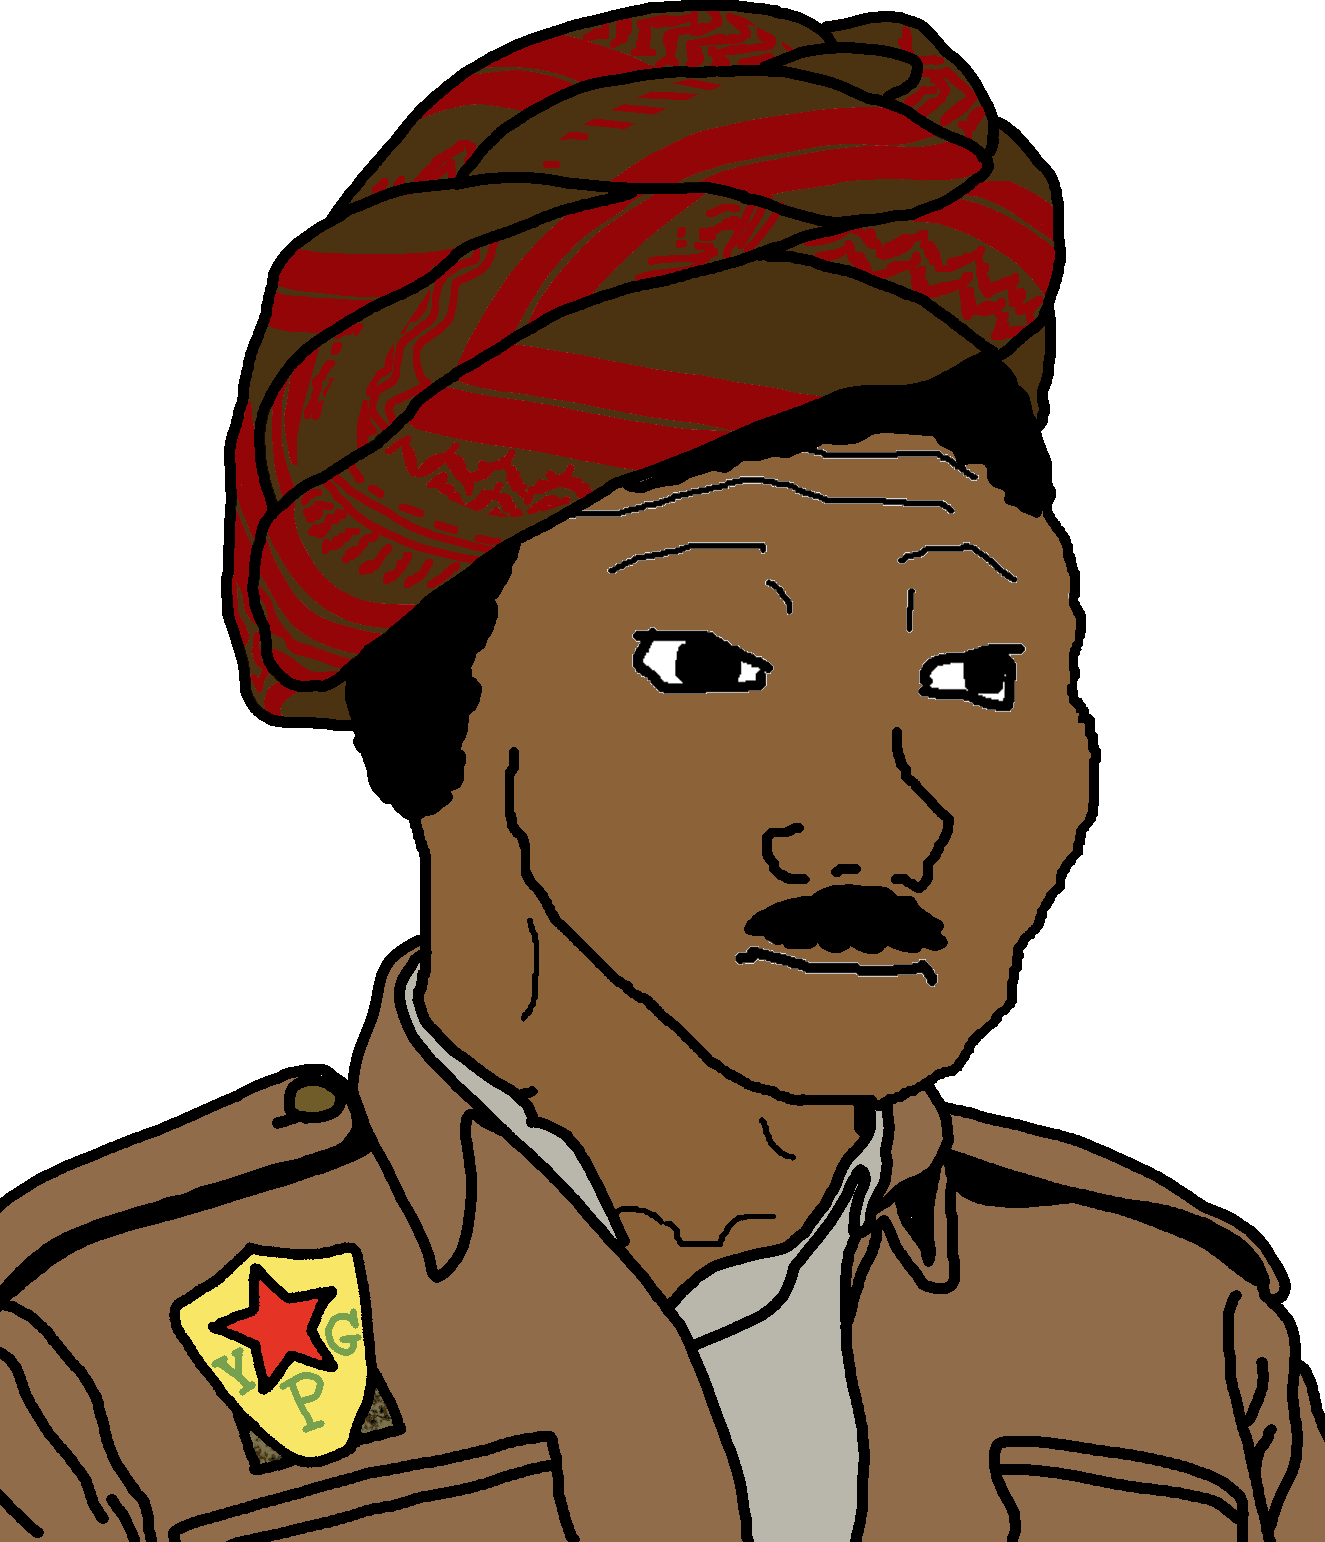
Label: 5_Blackjak